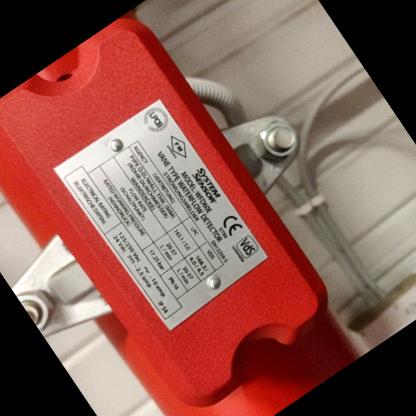
Klasa: tabliczka-znamionowa